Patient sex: F
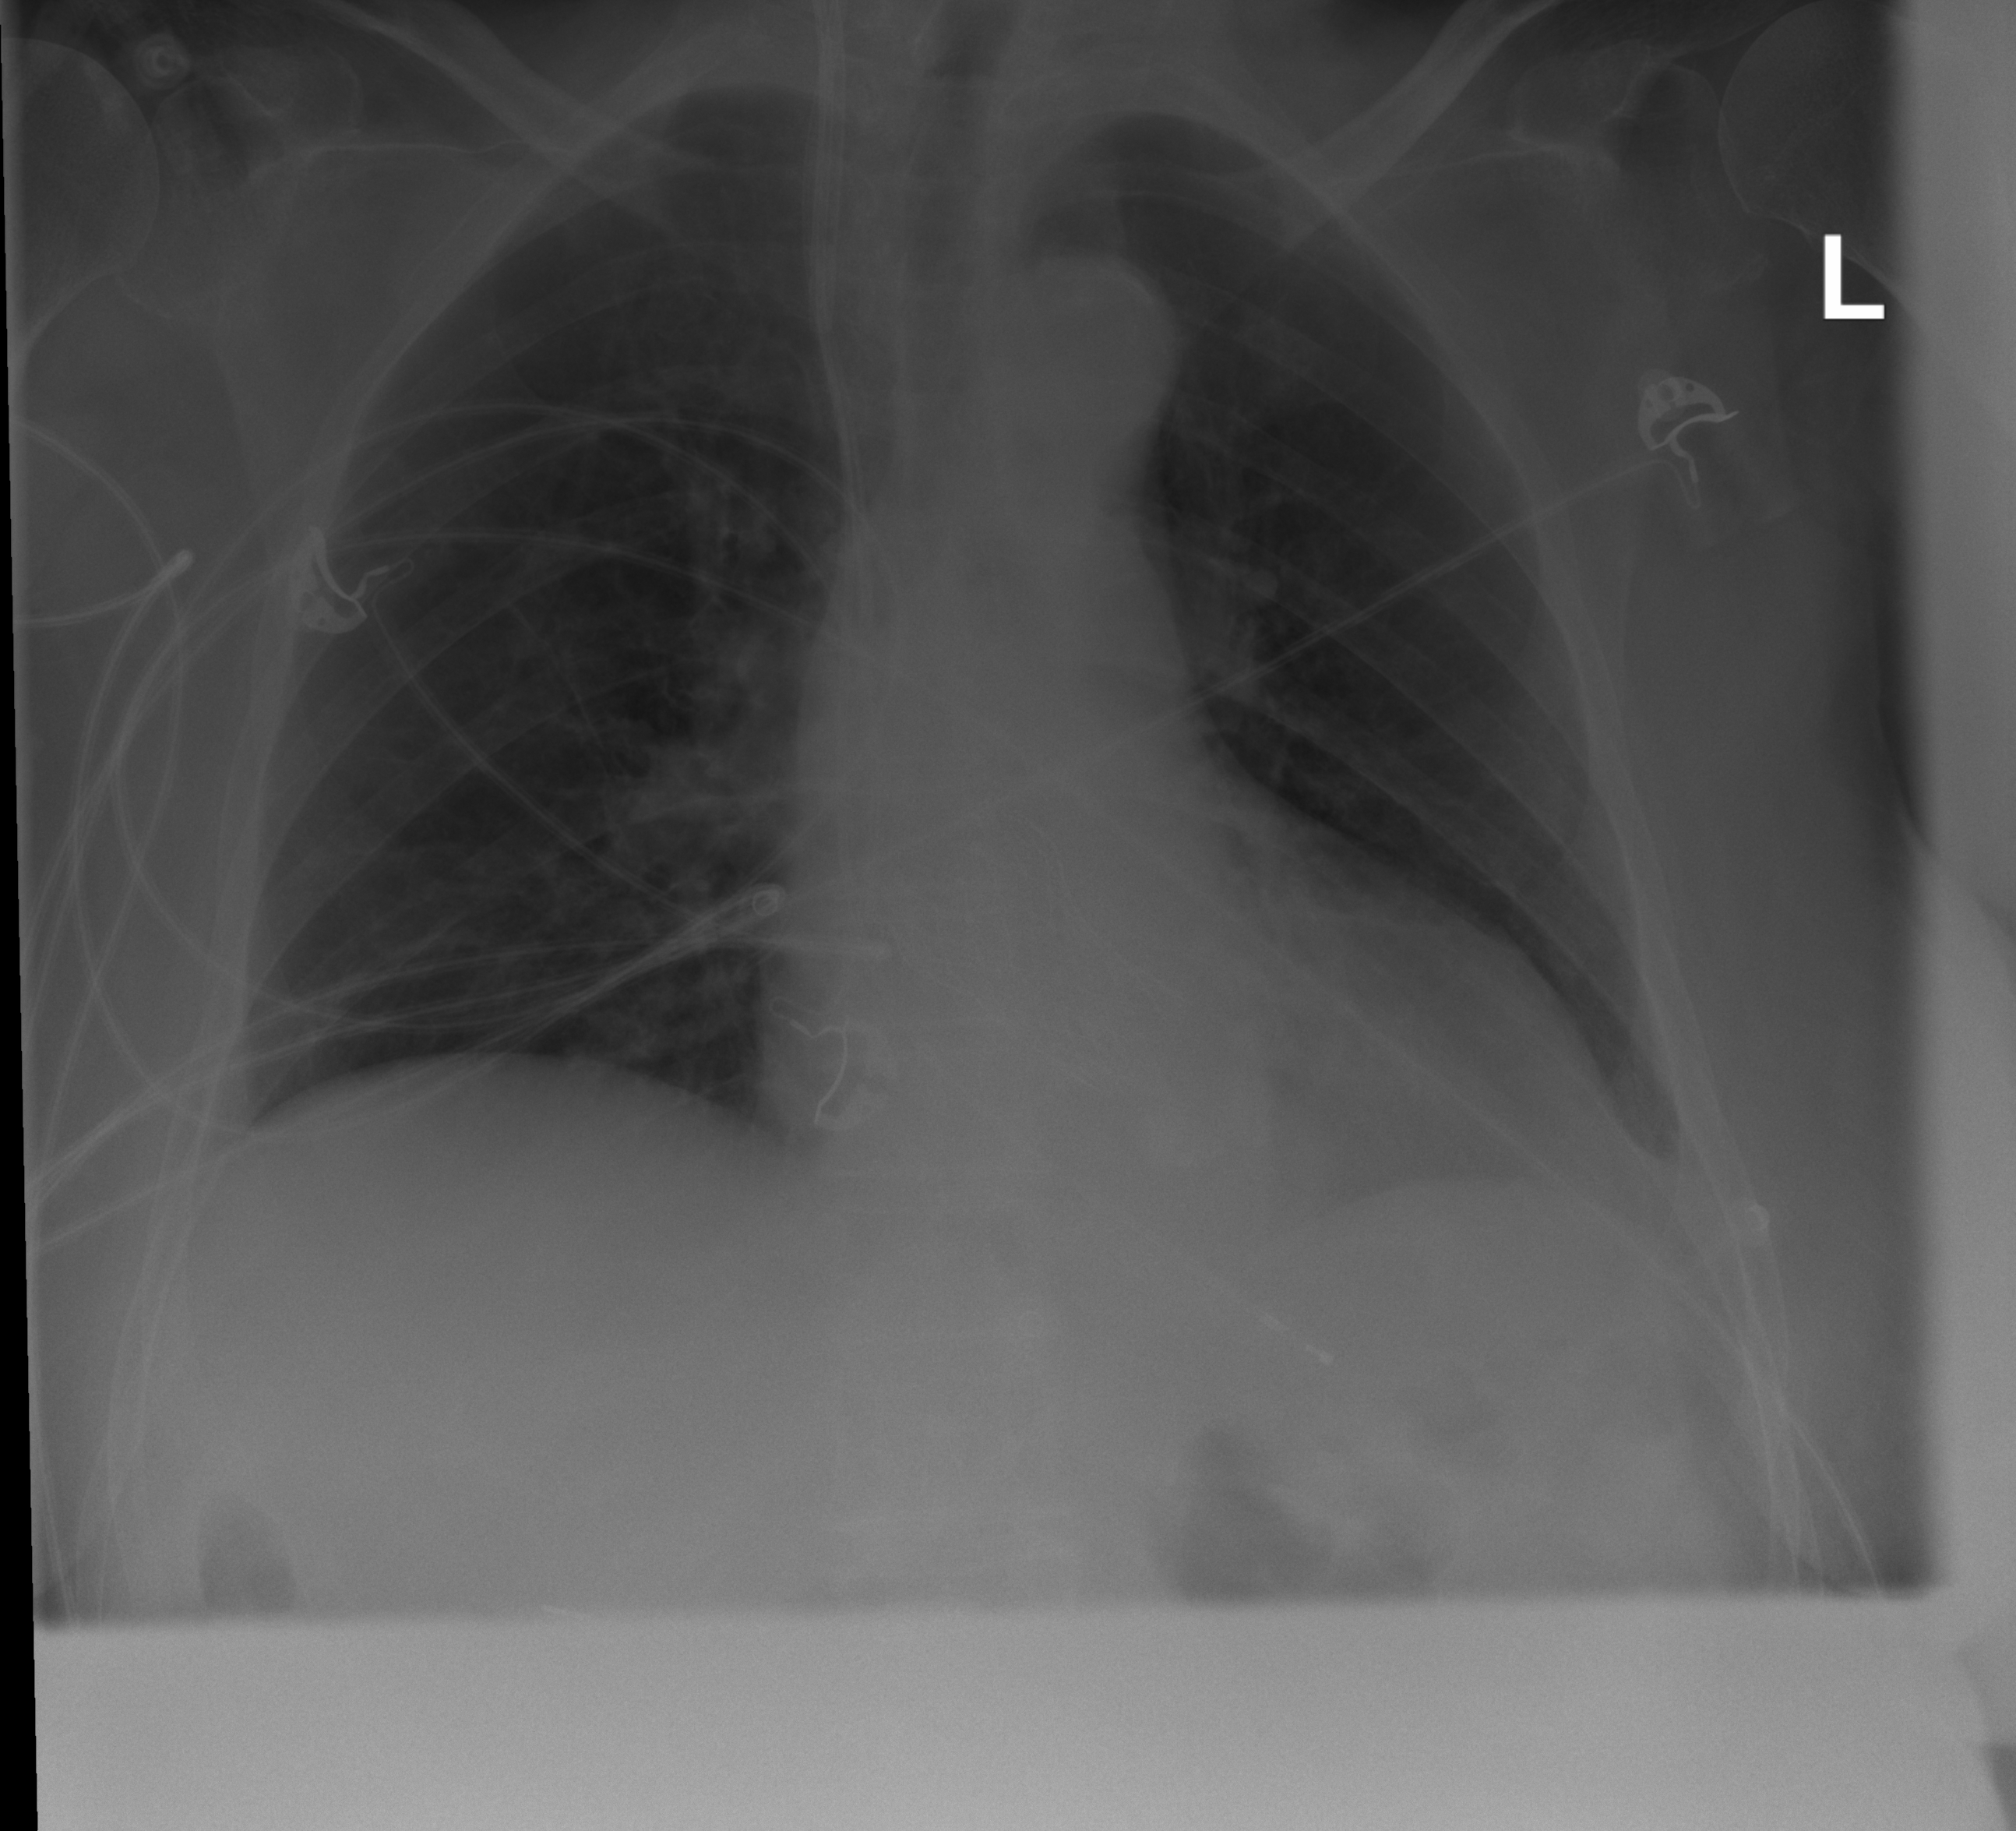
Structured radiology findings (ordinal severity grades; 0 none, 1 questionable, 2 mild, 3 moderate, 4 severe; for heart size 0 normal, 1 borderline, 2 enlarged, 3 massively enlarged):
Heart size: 0
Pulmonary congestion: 0
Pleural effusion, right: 0
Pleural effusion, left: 1
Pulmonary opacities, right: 0
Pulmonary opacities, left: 0
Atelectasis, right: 0
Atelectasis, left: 0